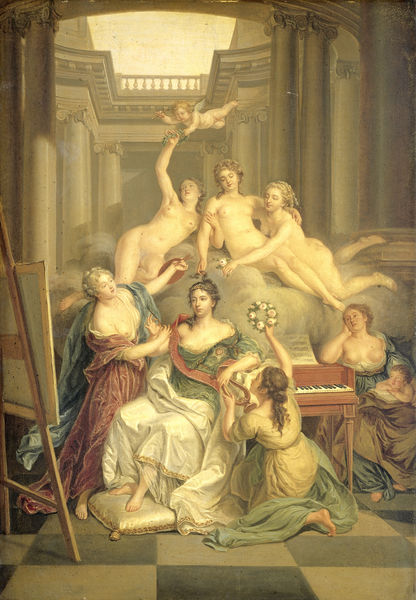
Titel: Frederika Sophia Wilhelmina van Pruisen (1751-1820). Echtgenote van Prins Willem V, in de tempel der kunsten.
Künstler: Benjamin Samuel Bolomey
Standort: Amsterdam
Institution: Rijksmuseum
Schlagwörter: akt, gemälde, nackt, weiß, wolken, frauen, ocker, blumen, busen, frau, kleid, säulen, blick, haus, wolke, beige, malerei, schachbrettmuster, bild, gruppenporträt, öl, natur, haare, girlande, musik, engel, putte, putto, schärpe, brüste, füße, sitz, kissen, klavier, piano, wandmalerei, staffelei, galerie, leinwand, fliese, kranz, künste, ionisch, musen, blumenkranz, venus, fresko, bild im bild, figurengruppe, tastatur, cembalo, ruhm, die künste, freie künste, architetkur, brüste klavier, künst